Field crop: tomato
Growth stage: 1
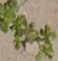
Species: portulaca